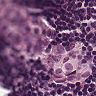
Metastatic tissue present: yes